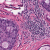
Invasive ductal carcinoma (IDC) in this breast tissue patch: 0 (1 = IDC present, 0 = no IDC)